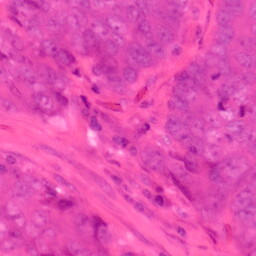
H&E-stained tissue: Colon